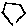
Label: hexagon